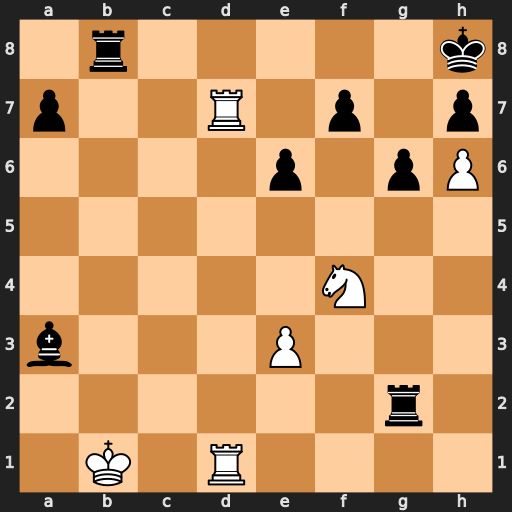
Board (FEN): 1r5k/p2R1p1p/4p1pP/8/5N2/b3P3/6r1/1K1R4
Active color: w
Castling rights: -
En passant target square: -
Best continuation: Ka1 Rgb2 Rd8+ Bf8 Rxf8+ Rxf8 Kxb2